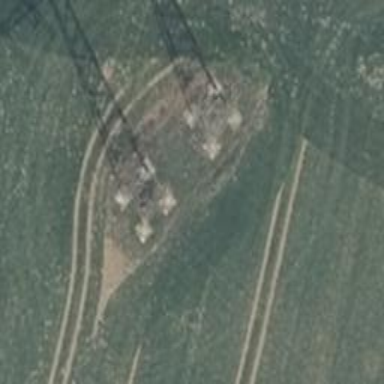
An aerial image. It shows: H-frame power tower with distinctive design.